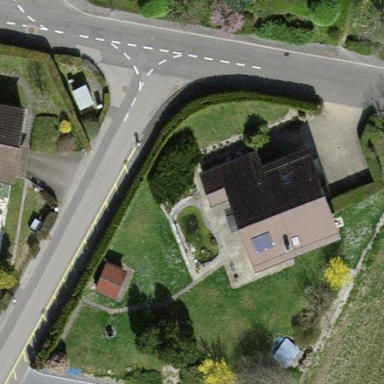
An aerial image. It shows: Detached building with gabled roof.